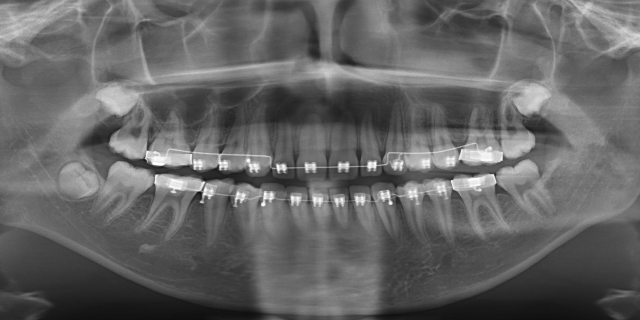
adult